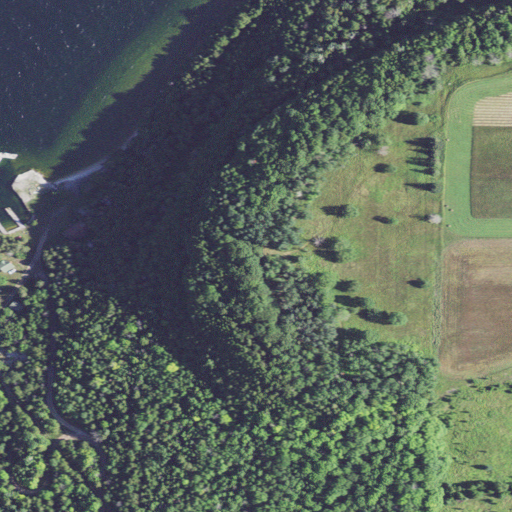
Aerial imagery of cliff(s) in Michigan named Burnt Bluff containing deciduous forest, evergreen forest, open water, barren land, open development, cultivated crops, mixed forest, pasture, medium intensity development, and low intensity development